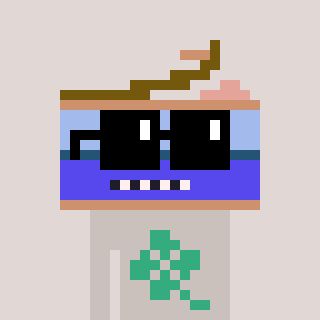
a pixel art character with square black sunglasses, a canned ham-shaped head and a foggrey-colored body on a warm background